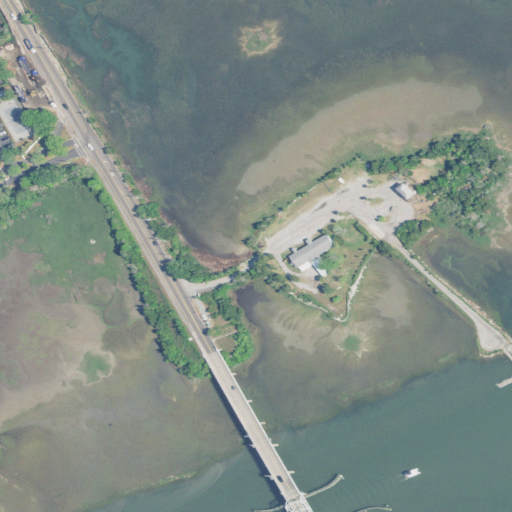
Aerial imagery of island in South Carolina named Goldbug Island containing herbaceous wetlands, medium intensity development, low intensity development, open water, evergreen forest, high intensity development, woody wetlands, barren land, and open development